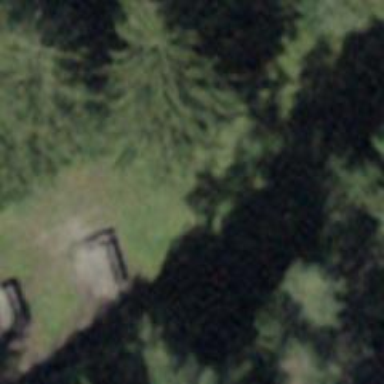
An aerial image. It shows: Picnic table located in leisure land area.